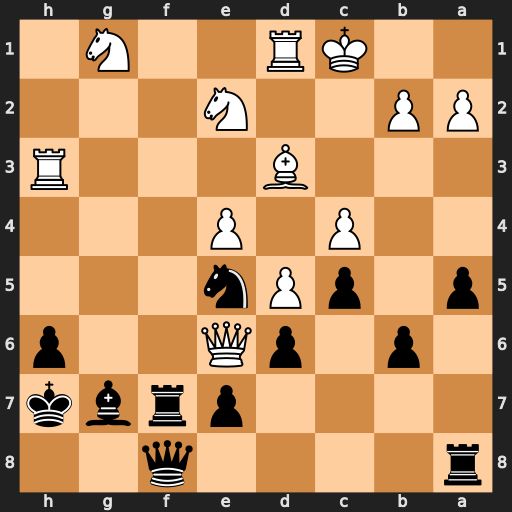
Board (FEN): r4q2/4prbk/1p1pQ2p/p1pPn3/2P1P3/3B3R/PP2N3/2KR2N1
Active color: b
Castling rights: -
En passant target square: -
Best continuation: Rf6 Rf3 Rxf3 Nxf3 Qxf3